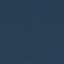
Land use / land cover: SeaLake